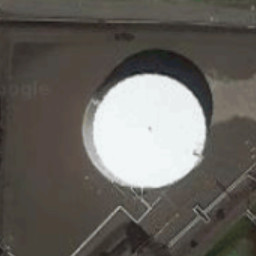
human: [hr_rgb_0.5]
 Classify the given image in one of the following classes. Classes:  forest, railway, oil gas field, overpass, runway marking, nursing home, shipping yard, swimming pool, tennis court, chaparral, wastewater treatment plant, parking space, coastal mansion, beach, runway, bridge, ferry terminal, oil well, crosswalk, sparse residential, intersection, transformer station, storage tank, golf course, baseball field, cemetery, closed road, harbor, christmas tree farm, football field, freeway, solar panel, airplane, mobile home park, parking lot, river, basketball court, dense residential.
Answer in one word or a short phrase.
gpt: storage tank